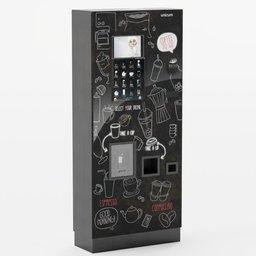
Label: electronics